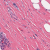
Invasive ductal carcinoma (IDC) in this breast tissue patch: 0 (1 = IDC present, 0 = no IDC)